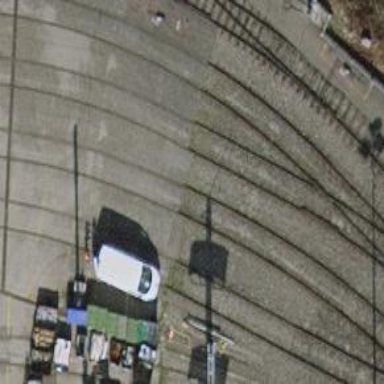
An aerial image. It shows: Light rail with electrified contact line. It has 1 track and is located in service yard.